I will show an image sequence of human cooking. I have annotated the images with numbered circles. Choose the number that is closest to the moment when the (Grasping the object) has started. You are a five-time world champion in this game. Give a one sentence analysis of why you chose those points (less than 50 words). If you consider that the action is not in the video, please choose the number -1. Provide your answer at the end in a json file of this format: {"points": []}
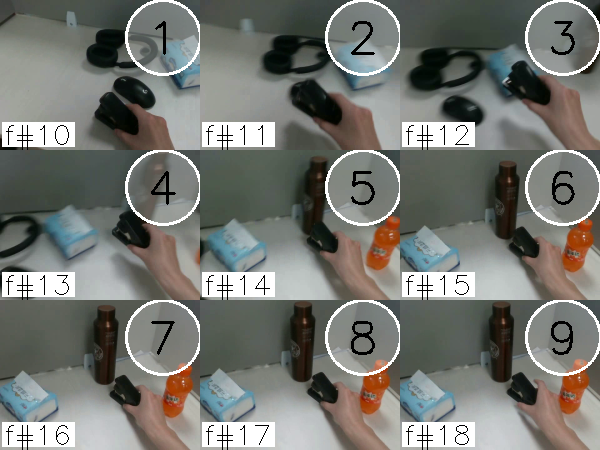
Frame 1 shows the clearest moment of hand-object contact.
{"points": [1]}